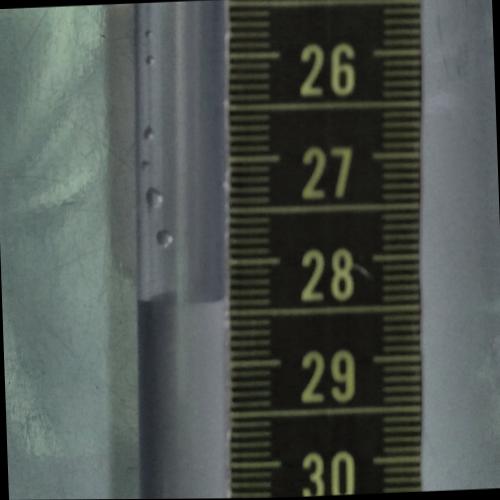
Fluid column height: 28.4 cm